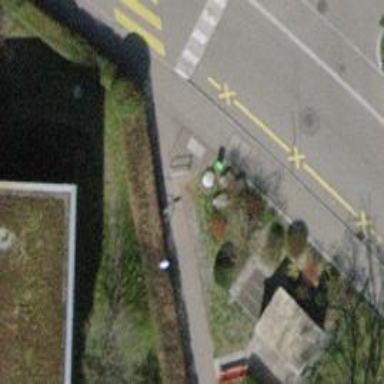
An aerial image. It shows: Openable double cycle barrier.